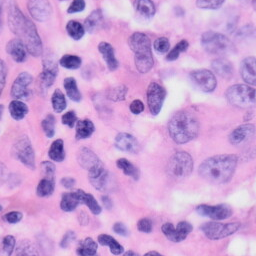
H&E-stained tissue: Skin